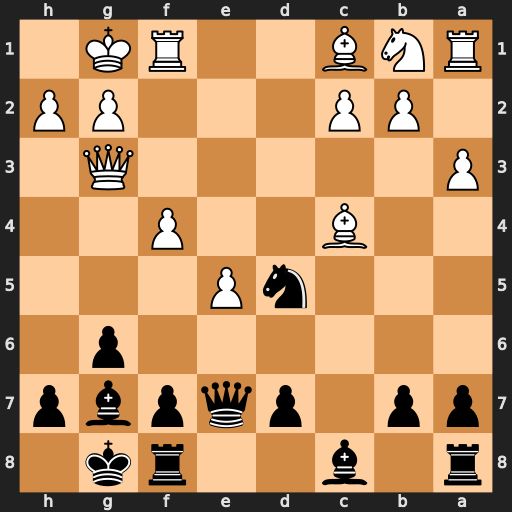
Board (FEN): r1b2rk1/pp1pqpbp/6p1/3nP3/2B2P2/P5Q1/1PP3PP/RNB2RK1
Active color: b
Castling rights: -
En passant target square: -
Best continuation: Qc5+ Qf2 Qxc4